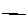
Label: line